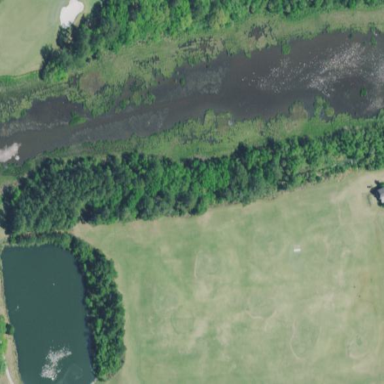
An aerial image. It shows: Grassy area designated for driving range golf.